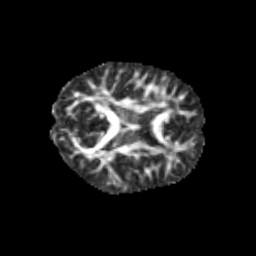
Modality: FA
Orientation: axial
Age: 8
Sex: male
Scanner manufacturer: siemens
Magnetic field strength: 3 T
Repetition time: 3.8 s
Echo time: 0.07 s